Question: JS Fiddle <URL>:
I'd like the active, as well as hovered text items to have white text. Right now only the hovered items behave as desired. So I tried adding:
'''
.dropdown > ul li a:hover, .dropdown ul li.current_page_item a {
color: white;}
'''
I expected to see the active menu item have orange text, as well as hovered ones. But it looks like adding this effects unhovered drop down line items too. How can I isolate to exclude this effect?
For example, if you add the above snippet of CSS to the js fiddle and hit run, look what happens to the drop down menu. Screen shot here:

Those items in the drop down should not have white text, that styling was only meant to affect hovered and active menu items.
How can I add CSS to make it so that only active and hovered items have white text (To contrast against the orange background that goes along with them)?
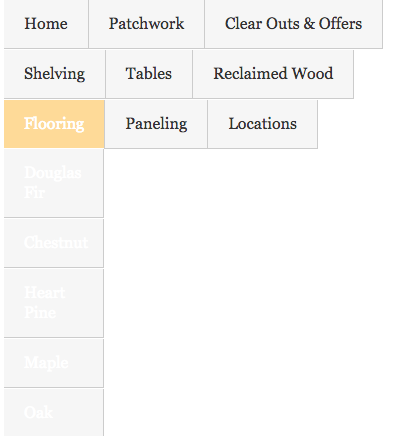
Answer: It's just a matter of isolating the styling using the <URL>.
<URL>
'''
.dropdown ul li.current_page_item > a,
.dropdown > ul li > a:hover {
color: #fff;
}
'''
And if you want the text to change color when hovering over the entire 'li' element, use the selector:
'''
.dropdown > ul li:hover > a
'''
<URL>